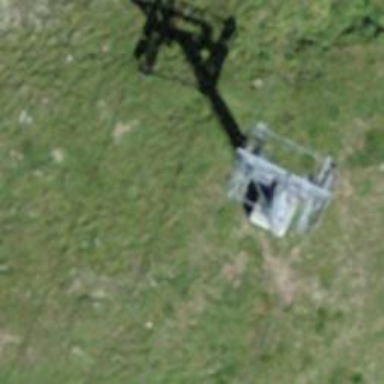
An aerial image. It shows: Chair lift captured from aerial perspective.